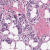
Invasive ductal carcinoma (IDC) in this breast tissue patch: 1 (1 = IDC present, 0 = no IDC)